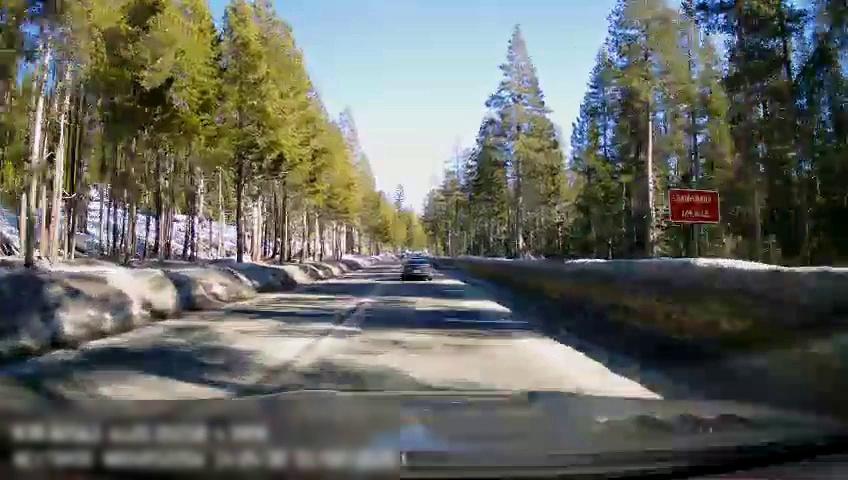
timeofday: Day
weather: Snowy
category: Drivable Space
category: Vehicles | Car